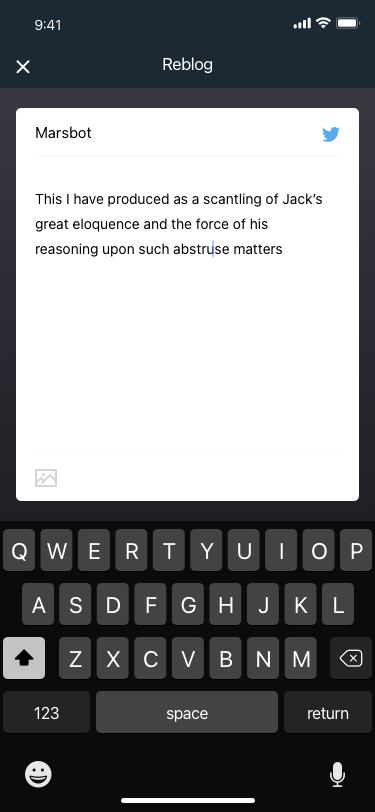
Text in this UI design:
This I have produced as a scantling of Jack’s great eloquence and the force of his reasoning upon such abstruse matters
Marsbot
Reblog